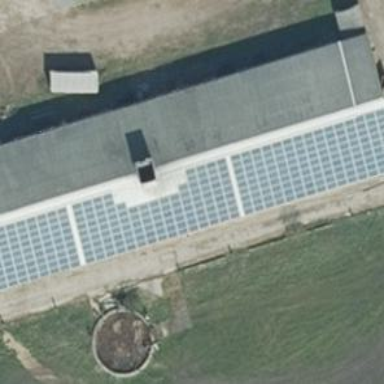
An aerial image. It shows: Small solar photovoltaic panel generator on the roof of building.